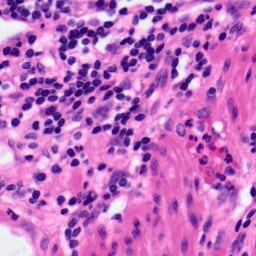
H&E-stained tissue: Pancreatic